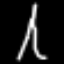
Label: The Eiffel Tower